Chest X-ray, PA view. Patient: 21 years old, sex M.
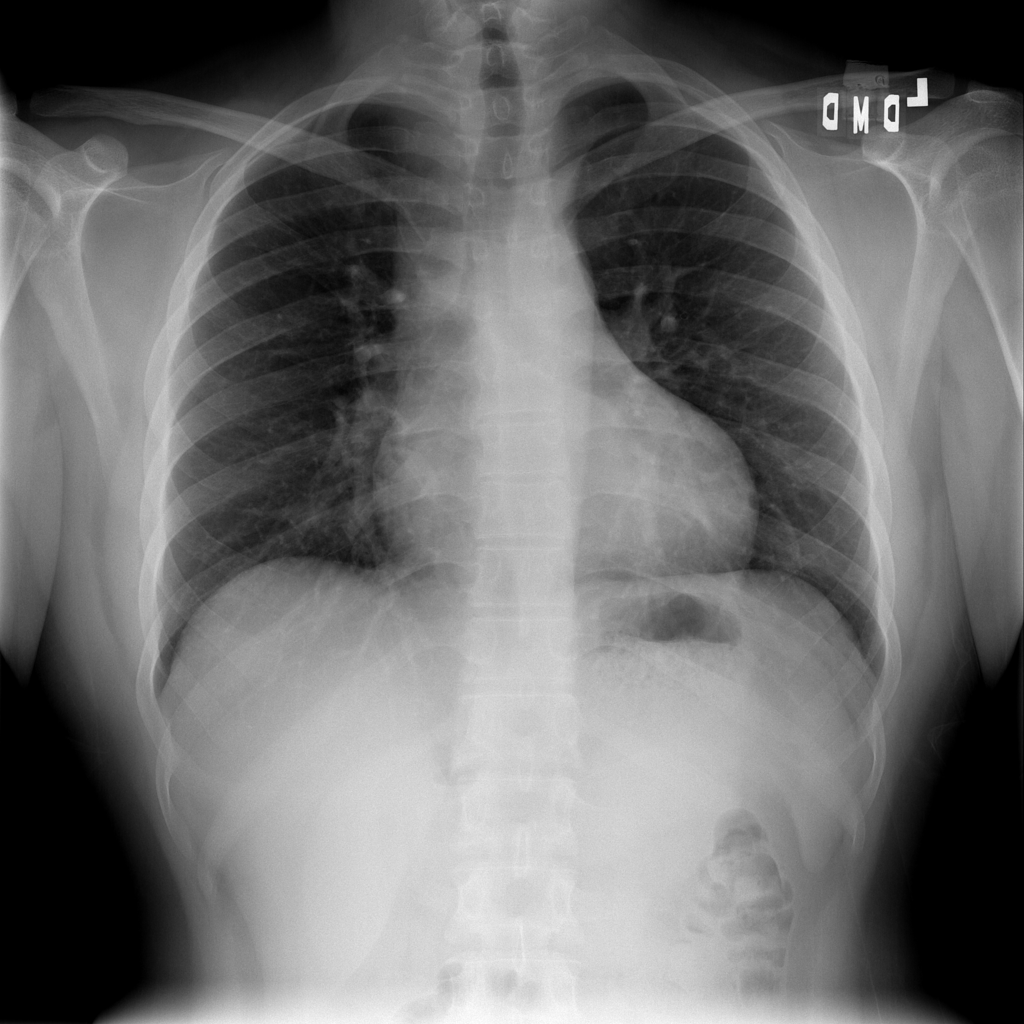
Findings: No Finding